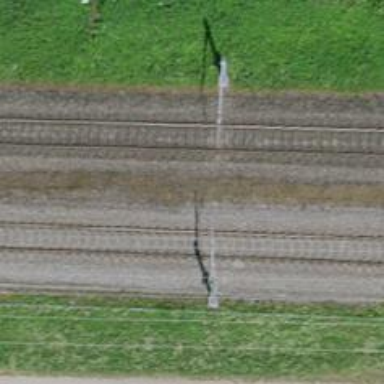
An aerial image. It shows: Single railway track with electrified contact line.